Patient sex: F
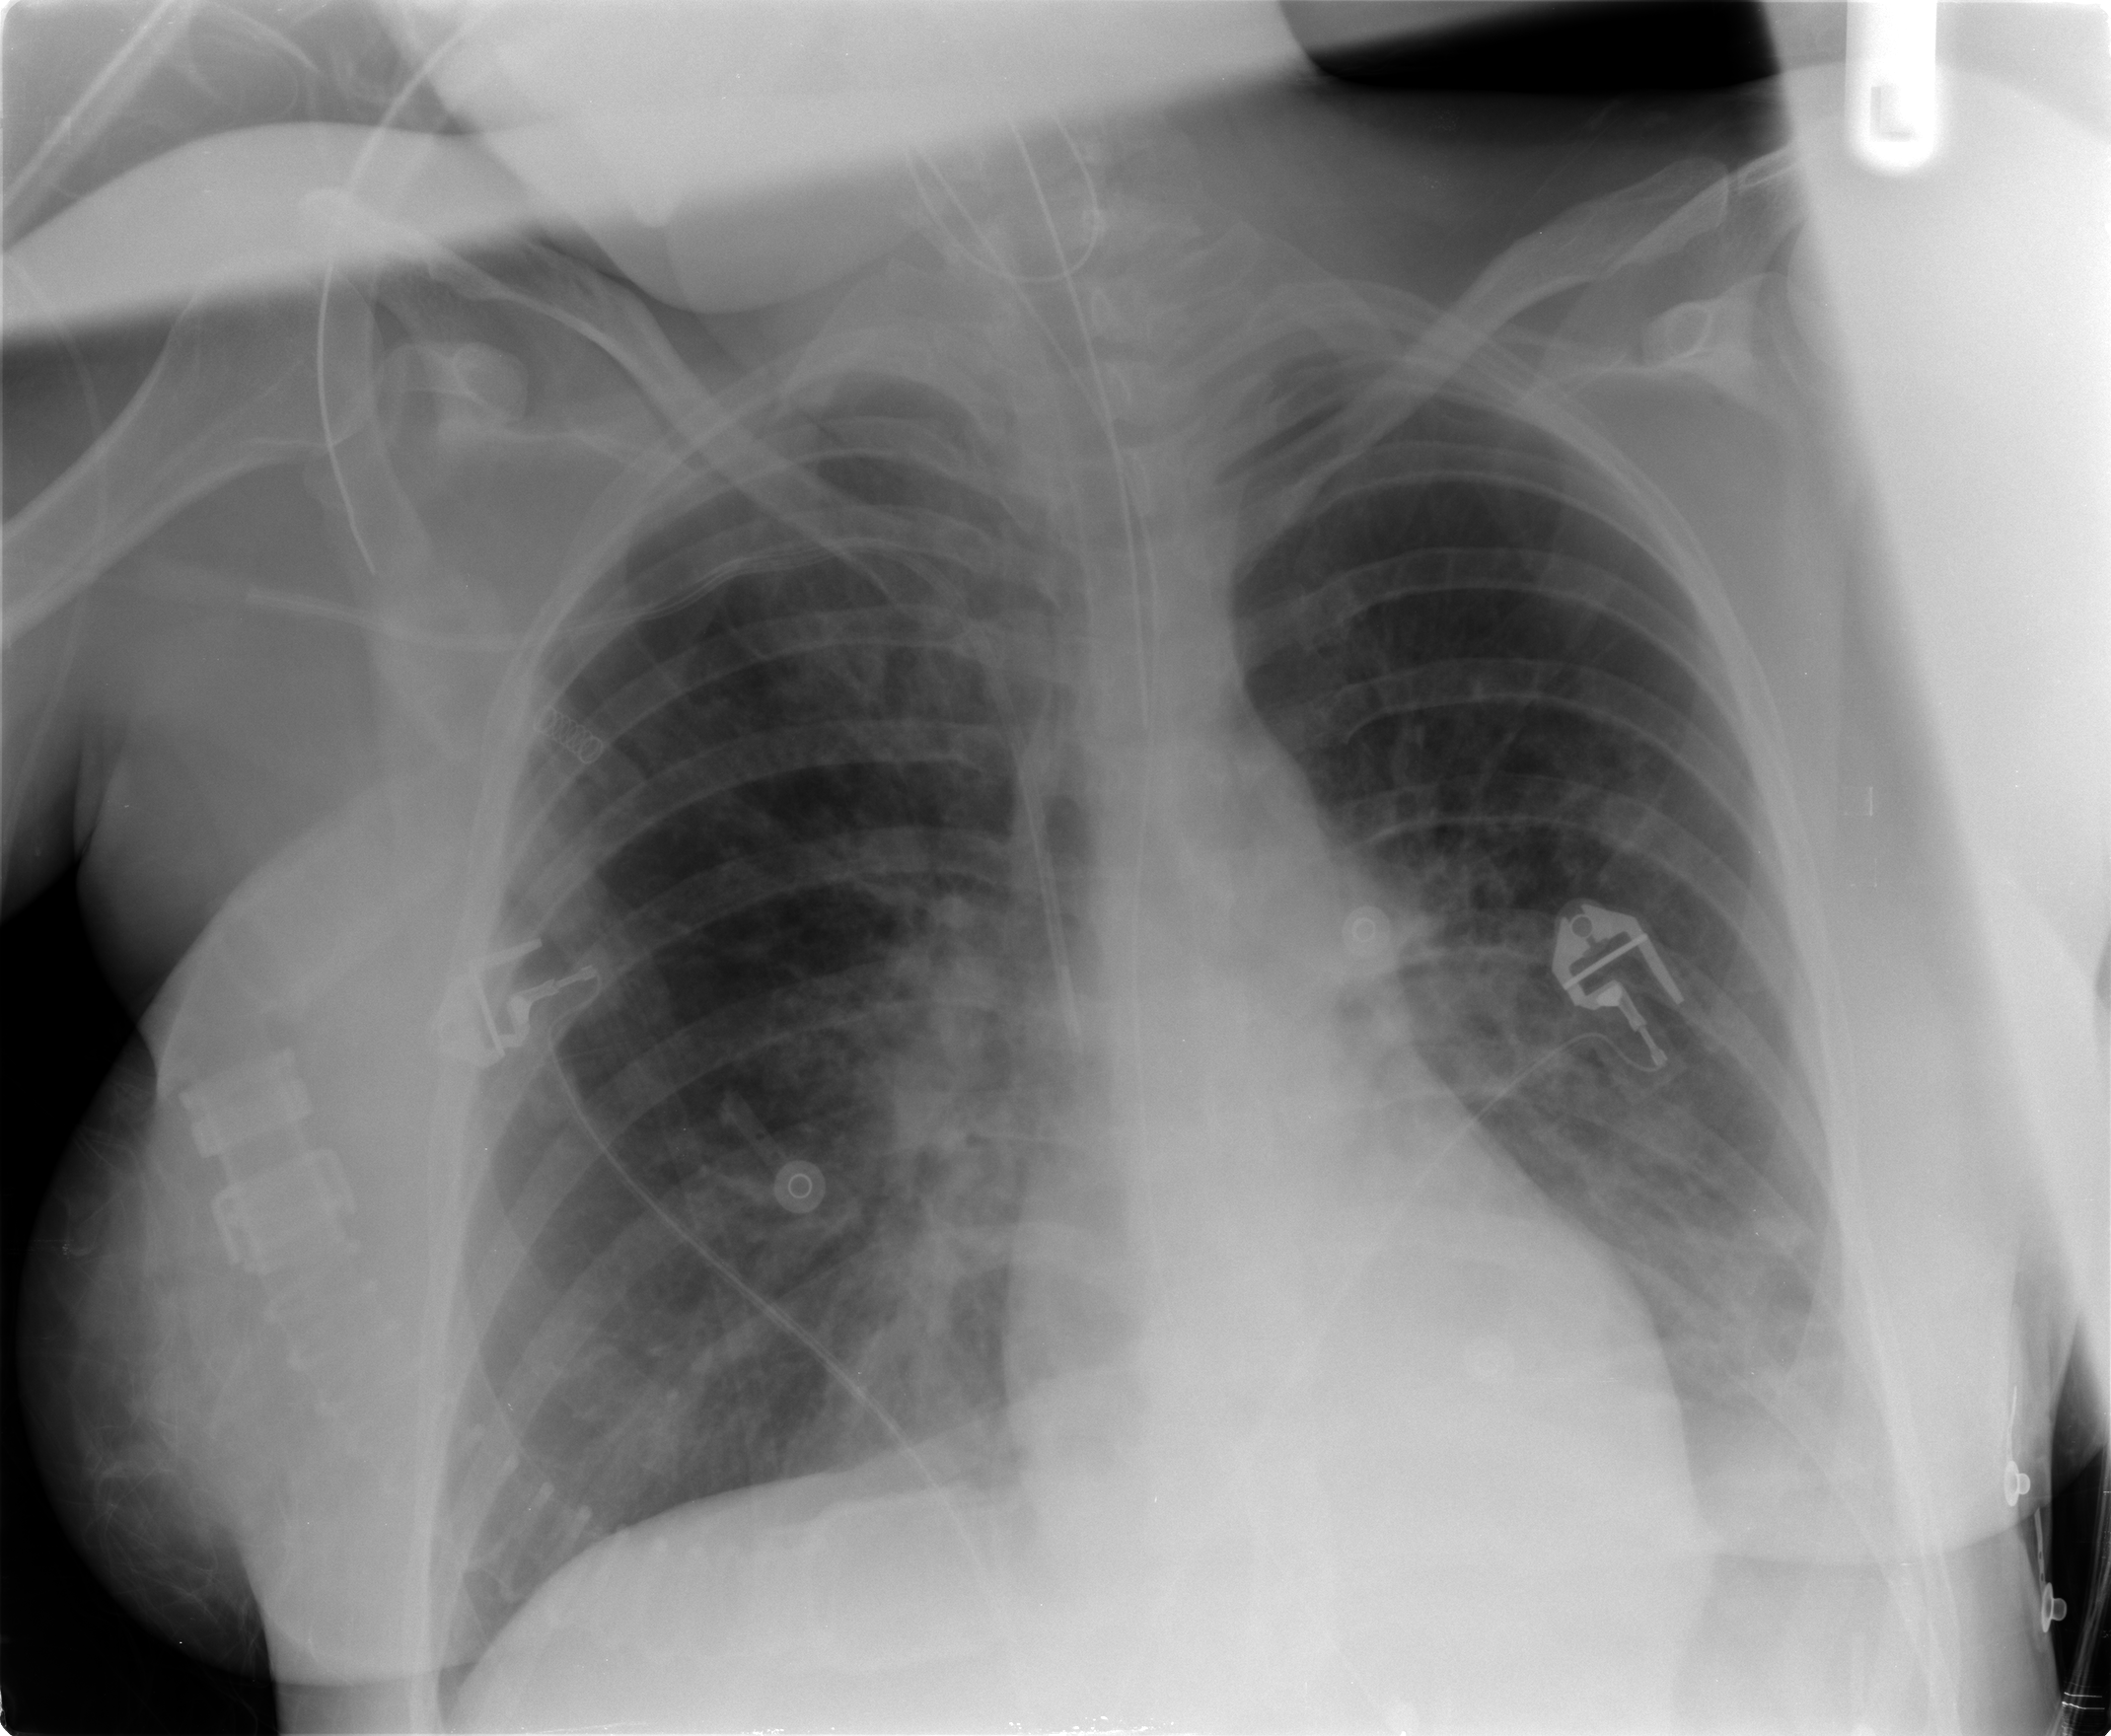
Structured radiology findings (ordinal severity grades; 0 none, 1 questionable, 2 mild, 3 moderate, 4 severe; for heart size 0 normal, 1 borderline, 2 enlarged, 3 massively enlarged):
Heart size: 1
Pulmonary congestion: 2
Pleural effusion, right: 0
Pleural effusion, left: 1
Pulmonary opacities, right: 1
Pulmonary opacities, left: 1
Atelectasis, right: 2
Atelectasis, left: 2